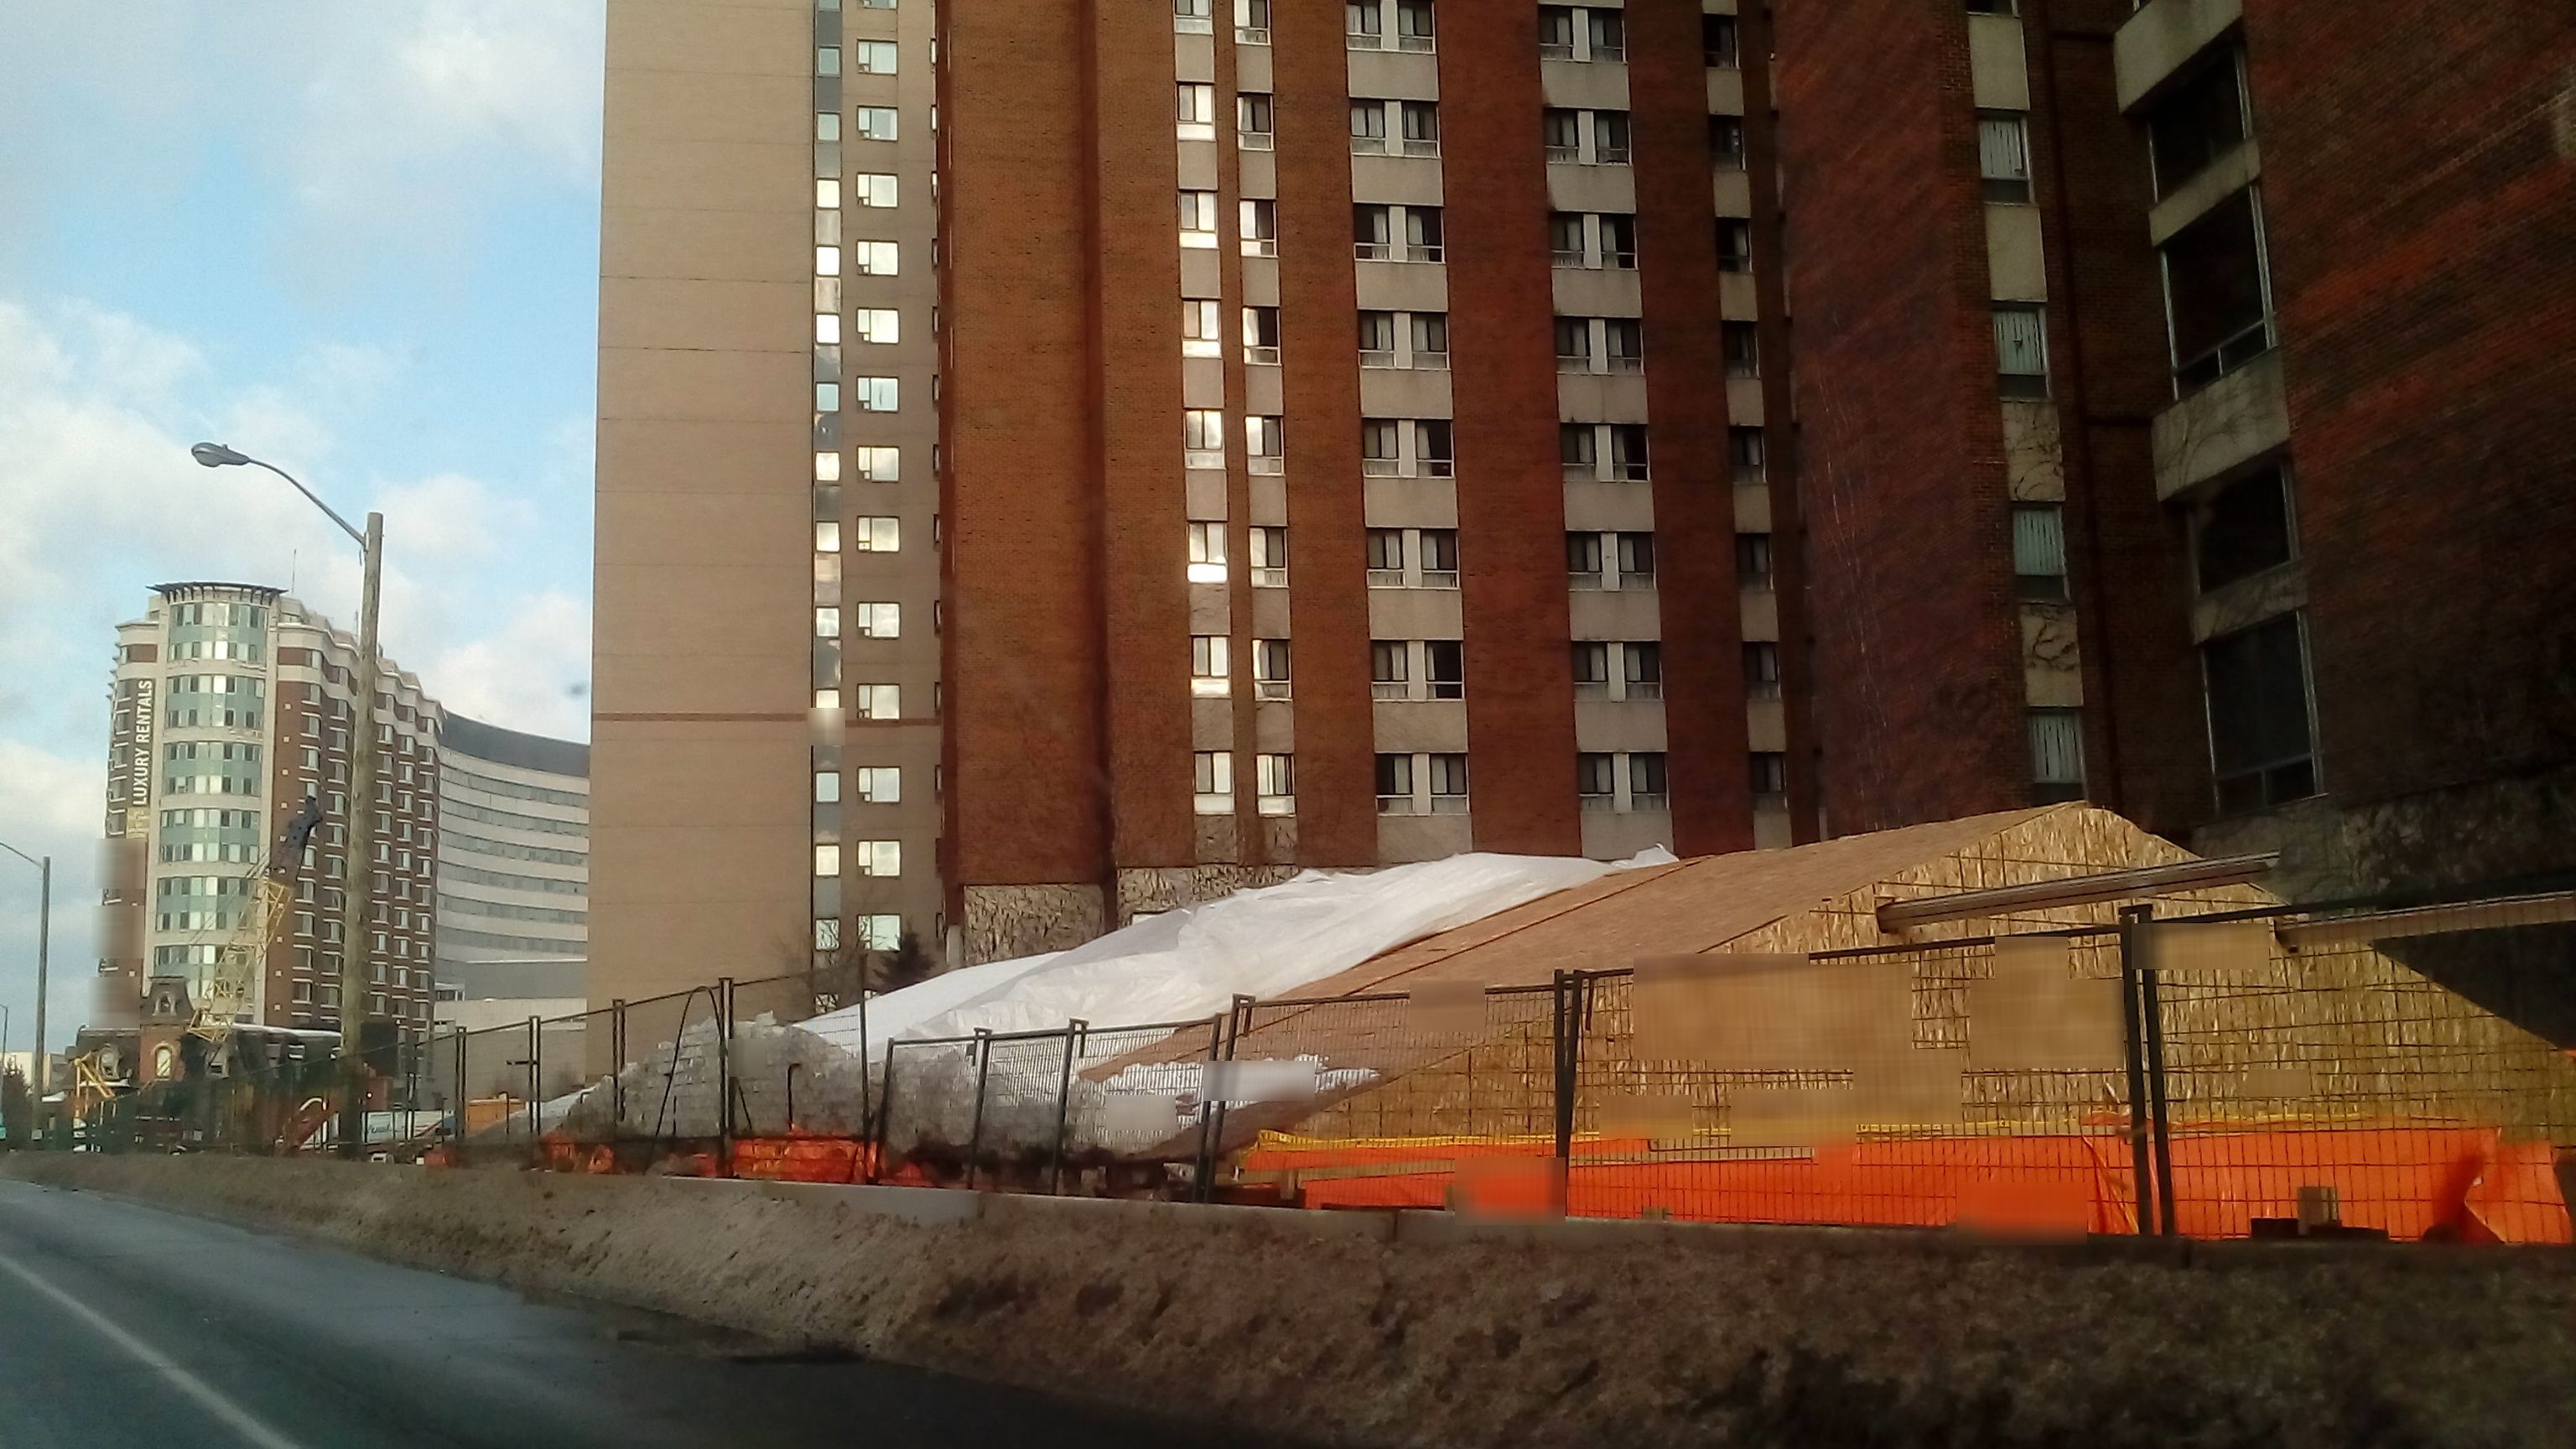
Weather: snowy
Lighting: day
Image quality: good
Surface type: walking surface
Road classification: path, pedestrian
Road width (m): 5, 3
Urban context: urban centre
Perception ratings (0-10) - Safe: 1.29, Lively: 2.37, Beautiful: 1.07, Boring: 6.97, Depressing: 6.33, Wealthy: 7.18